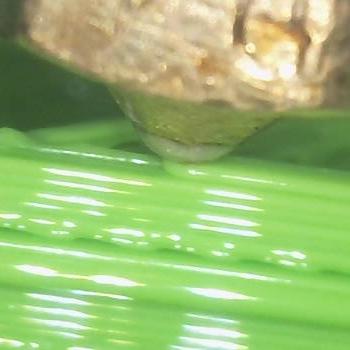
Flow rate: 200%